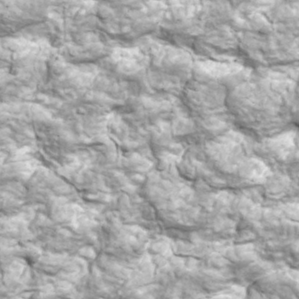
Label: non_frost